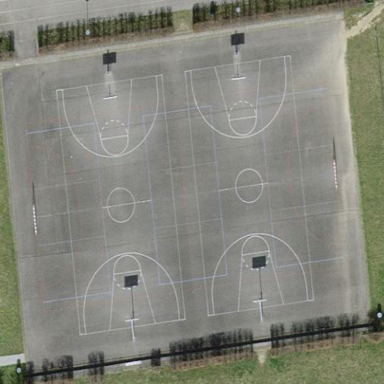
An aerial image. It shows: Basketball court located in leisure land pitch.